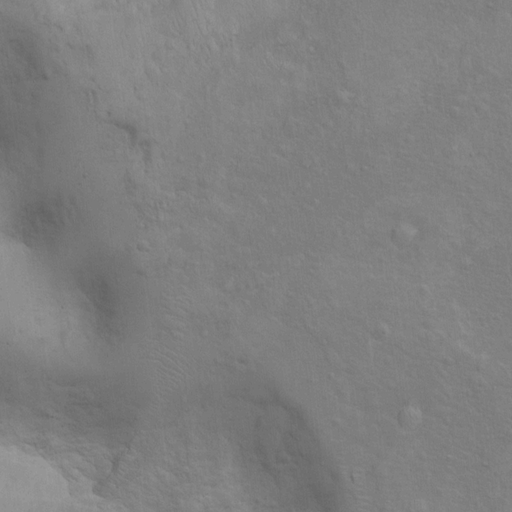
Classes present: Background, Cone